八年级 · 立体几何学
如图, 生活中都把自行车的几根梁做成三角形的支架, 这是利用三角形的

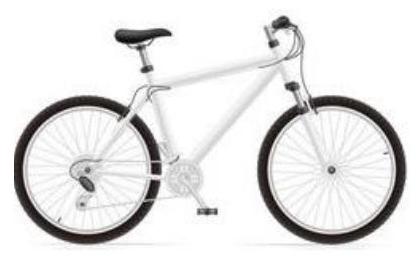
答案: 稳定性